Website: crate-barrel
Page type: cart
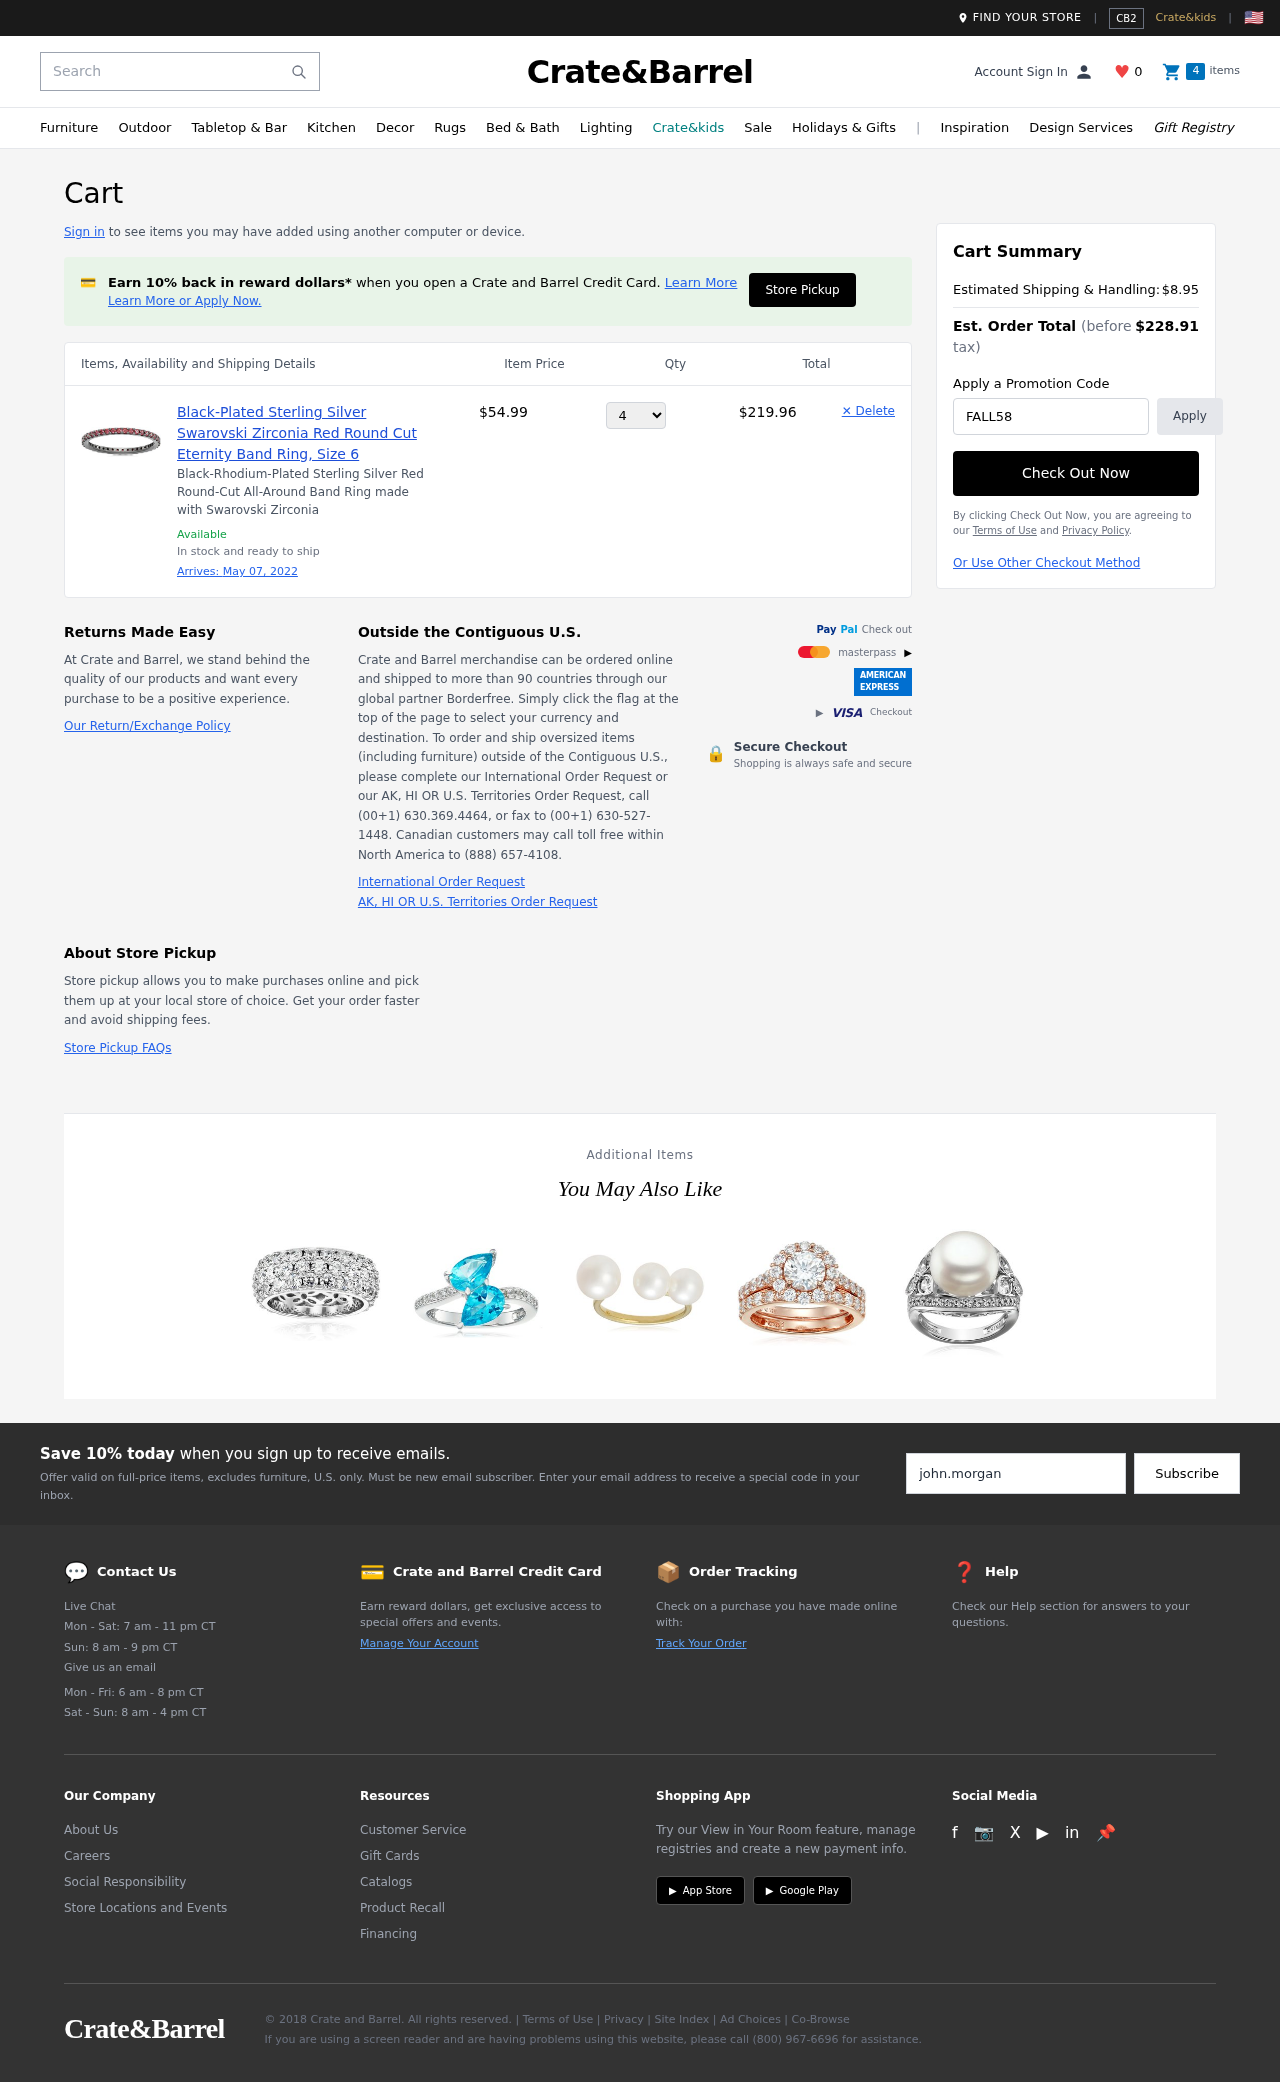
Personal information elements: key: PII_PROMO_CODE
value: FALL58
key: PII_EMAIL
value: john.morgan@hotmail.com
Product elements: key: PRODUCT1_DESC
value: Black-Rhodium-Plated Sterling Silver Red Round-Cut All-Around Band Ring made with Swarovski Zirconia
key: PRODUCT1_NAME
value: Black-Plated Sterling Silver Swarovski Zirconia Red Round Cut Eternity Band Ring, Size 6
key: PRODUCT1_PRICE
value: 54.99
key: PRODUCT1_QUANTITY
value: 4
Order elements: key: ORDER_DELIVERY_DATE
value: May 07, 2022
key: ORDER_SUBTOTAL
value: $219.96
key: ORDER_SHIPPING_COST
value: $8.95
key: ORDER_TOTAL
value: $228.91